RGB frame:
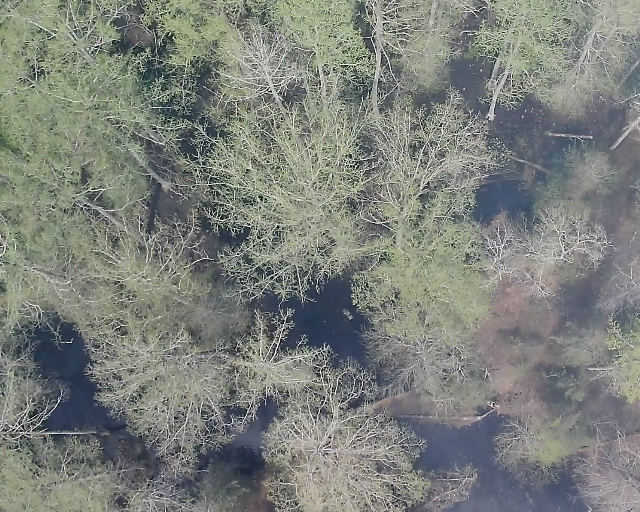
Thermal frame:
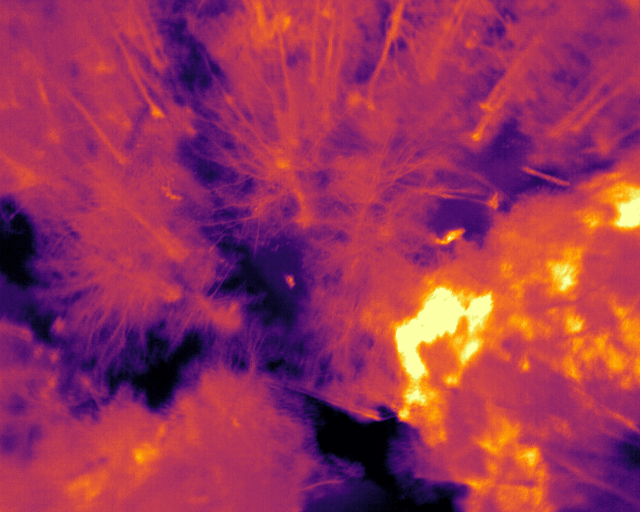
Captured: 2026-02-26 03:46:27
Pixels at or above 80 °C: 0 (fraction of frame: 0)